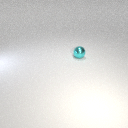
small cyan metal sphere